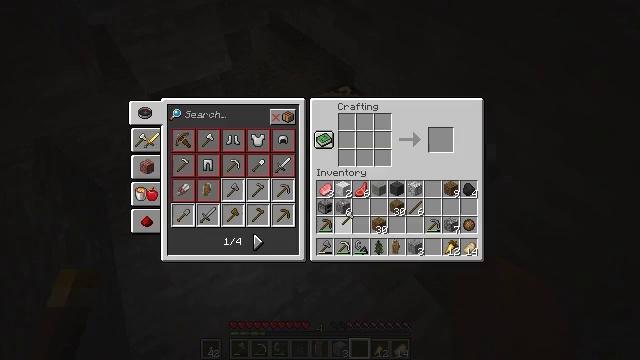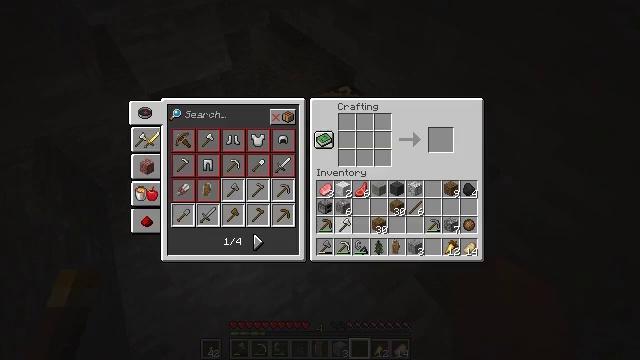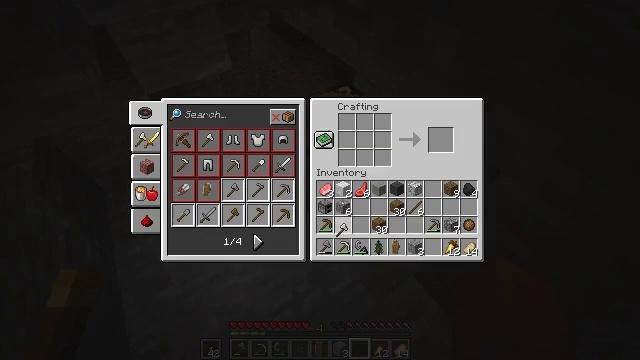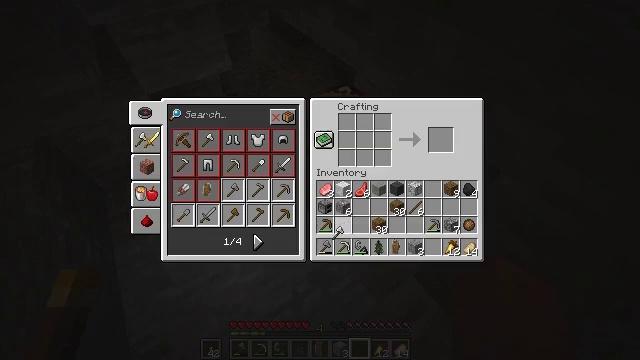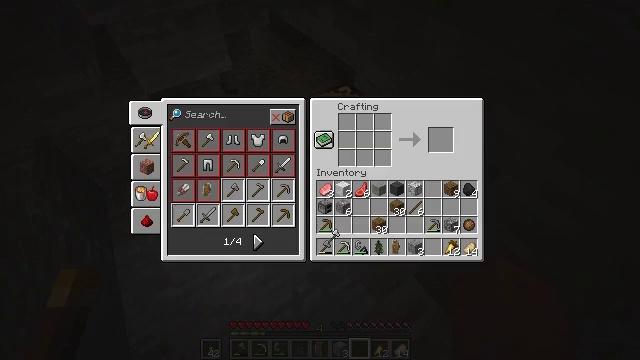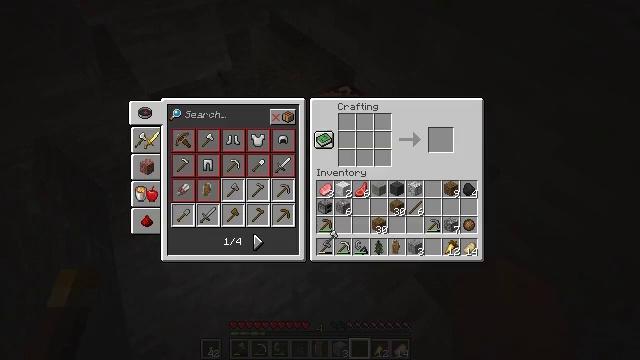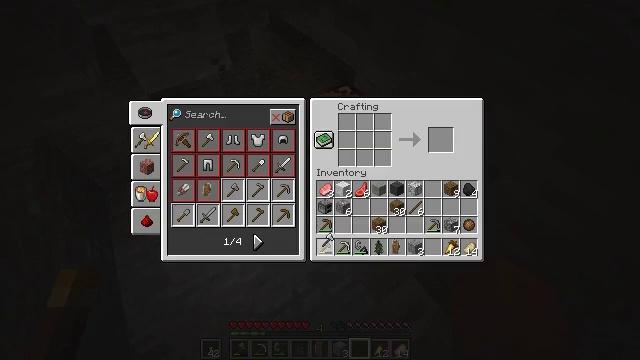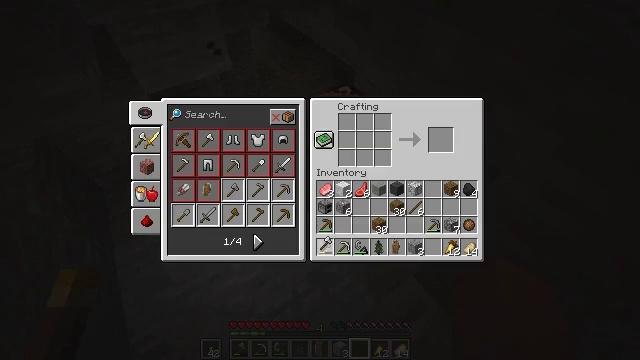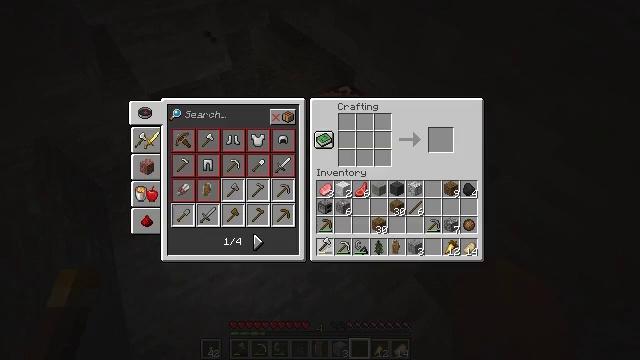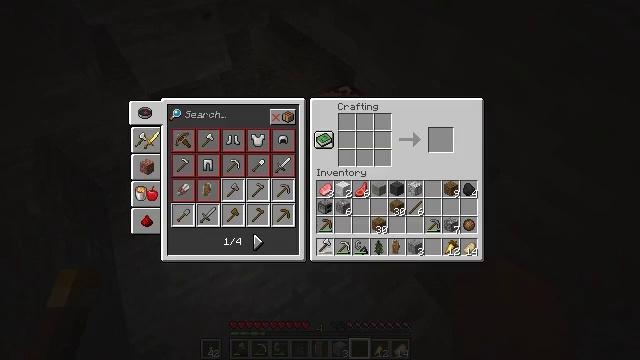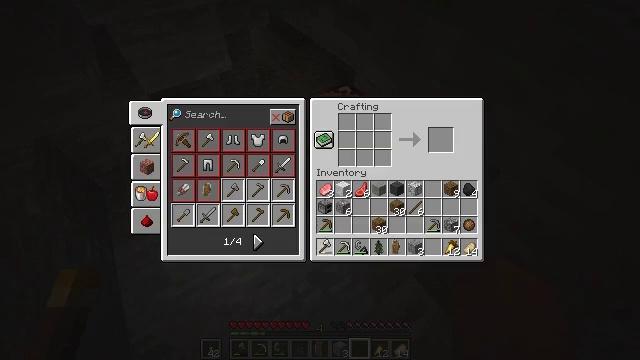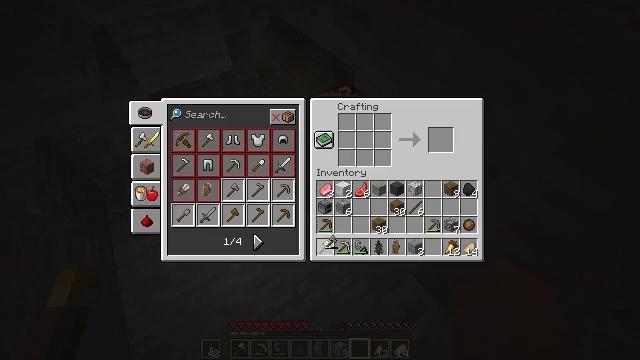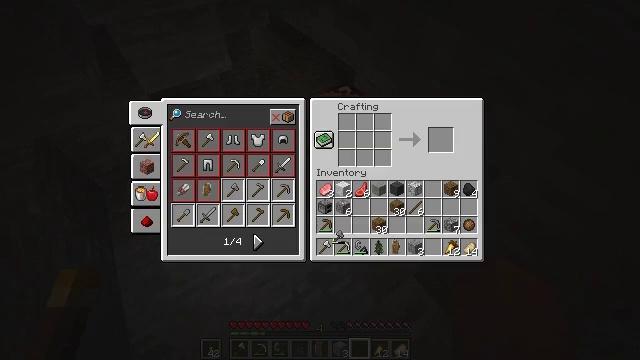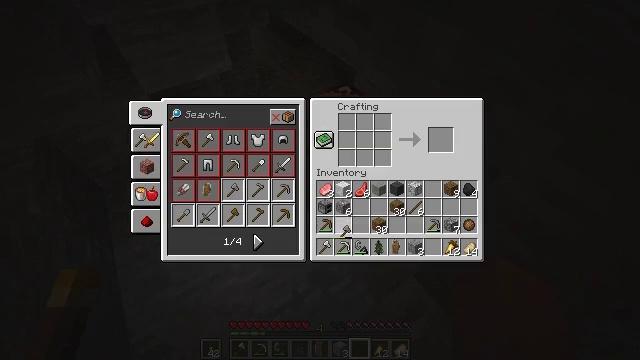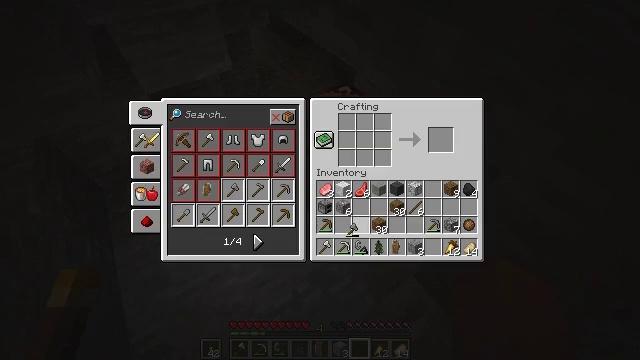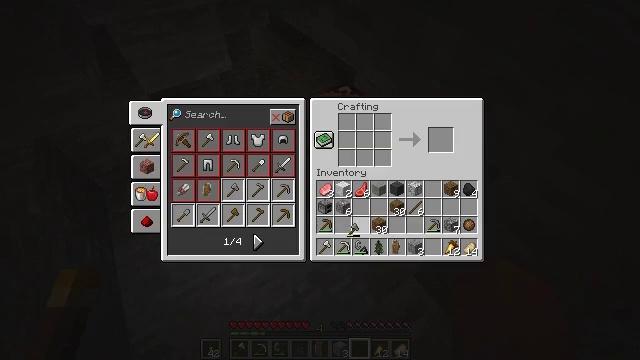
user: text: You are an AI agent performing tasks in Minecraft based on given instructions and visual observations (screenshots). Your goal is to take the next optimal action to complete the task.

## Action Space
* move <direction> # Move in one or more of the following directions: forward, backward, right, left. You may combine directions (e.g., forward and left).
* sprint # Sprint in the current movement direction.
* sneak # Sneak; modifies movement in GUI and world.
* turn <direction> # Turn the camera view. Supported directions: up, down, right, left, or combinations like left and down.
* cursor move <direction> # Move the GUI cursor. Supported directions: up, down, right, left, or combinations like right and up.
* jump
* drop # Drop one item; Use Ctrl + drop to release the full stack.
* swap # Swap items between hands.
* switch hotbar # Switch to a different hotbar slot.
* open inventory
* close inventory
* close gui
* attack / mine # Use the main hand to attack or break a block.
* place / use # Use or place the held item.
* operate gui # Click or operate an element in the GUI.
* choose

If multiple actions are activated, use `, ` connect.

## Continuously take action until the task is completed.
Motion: motion action
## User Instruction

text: Mine block crafting table.
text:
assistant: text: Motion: cursor move down, open gui
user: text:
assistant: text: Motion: no_op
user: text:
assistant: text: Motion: no_op
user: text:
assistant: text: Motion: no_op
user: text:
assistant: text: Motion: no_op
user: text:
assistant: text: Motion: no_op
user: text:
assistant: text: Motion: no_op
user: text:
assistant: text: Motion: no_op
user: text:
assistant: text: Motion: operate gui
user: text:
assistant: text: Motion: operate gui
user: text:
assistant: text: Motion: no_op
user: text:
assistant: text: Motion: cursor move right
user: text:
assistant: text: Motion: cursor move right
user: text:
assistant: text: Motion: cursor move right
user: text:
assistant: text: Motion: no_op
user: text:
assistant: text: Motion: operate gui
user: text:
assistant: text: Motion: operate gui
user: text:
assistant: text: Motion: operate gui
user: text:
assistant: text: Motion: no_op
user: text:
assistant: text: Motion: no_op
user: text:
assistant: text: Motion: no_op
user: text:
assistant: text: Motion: close gui
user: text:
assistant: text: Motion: open inventory
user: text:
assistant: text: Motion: no_op
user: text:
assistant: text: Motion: turn left, switch to hotbar 2
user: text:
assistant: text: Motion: turn left and up, switch to hotbar 2
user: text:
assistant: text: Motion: switch to hotbar 2
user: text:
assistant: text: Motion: no_op
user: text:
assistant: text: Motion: no_op
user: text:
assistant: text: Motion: no_op